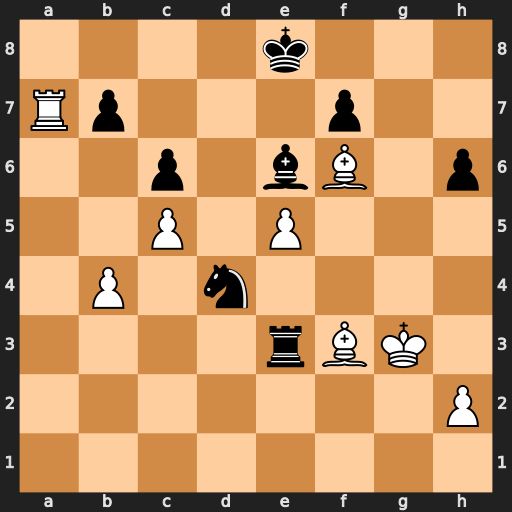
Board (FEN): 4k3/Rp3p2/2p1bB1p/2P1P3/1P1n4/4rBK1/7P/8
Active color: w
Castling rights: -
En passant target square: -
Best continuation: Ra8+ Kd7 Rd8+ Kc7 Rxd4